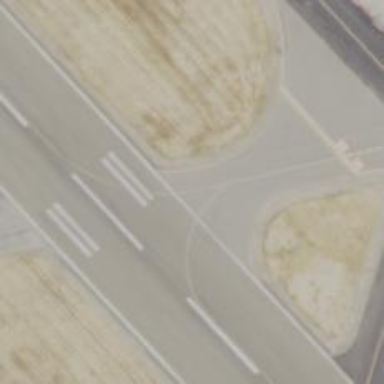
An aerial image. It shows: Image of taxiway at airport.